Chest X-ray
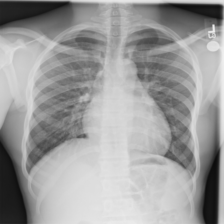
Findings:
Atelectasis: negative
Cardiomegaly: negative
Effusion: negative
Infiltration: negative
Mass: negative
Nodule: negative
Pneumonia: negative
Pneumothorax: negative
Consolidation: negative
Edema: negative
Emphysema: negative
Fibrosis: negative
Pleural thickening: negative
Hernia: negative